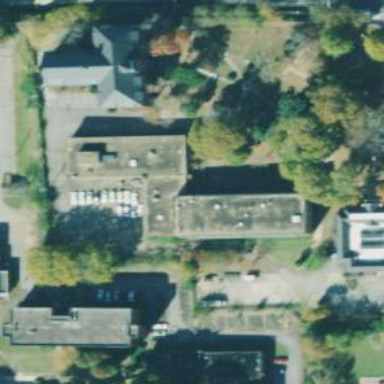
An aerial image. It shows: College building.